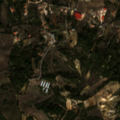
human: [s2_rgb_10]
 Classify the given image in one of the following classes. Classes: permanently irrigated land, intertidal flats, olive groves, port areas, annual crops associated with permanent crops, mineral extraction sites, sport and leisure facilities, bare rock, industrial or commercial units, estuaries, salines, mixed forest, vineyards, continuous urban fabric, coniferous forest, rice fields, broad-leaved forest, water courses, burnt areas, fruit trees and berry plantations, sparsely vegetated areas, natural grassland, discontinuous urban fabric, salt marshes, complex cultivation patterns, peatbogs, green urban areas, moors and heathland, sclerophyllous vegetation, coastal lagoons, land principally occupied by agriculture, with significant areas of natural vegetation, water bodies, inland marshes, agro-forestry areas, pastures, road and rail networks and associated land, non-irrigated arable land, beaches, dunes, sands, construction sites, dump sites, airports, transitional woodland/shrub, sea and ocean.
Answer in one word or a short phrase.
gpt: olive groves, land principally occupied by agriculture, with significant areas of natural vegetation, coniferous forest